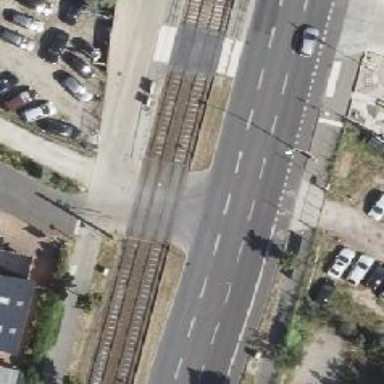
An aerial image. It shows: Uncontrolled tram level crossing.